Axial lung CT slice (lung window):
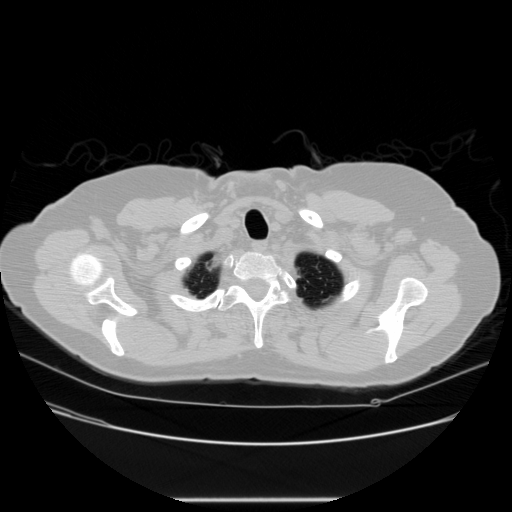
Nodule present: no